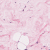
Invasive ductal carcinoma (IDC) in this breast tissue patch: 0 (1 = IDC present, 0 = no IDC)